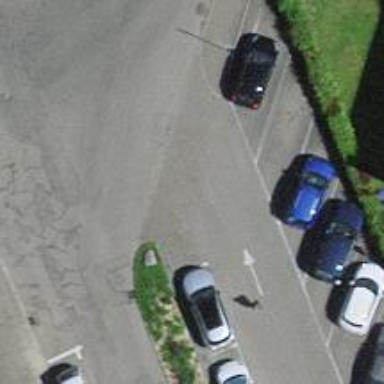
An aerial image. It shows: Road serving as parking aisle.